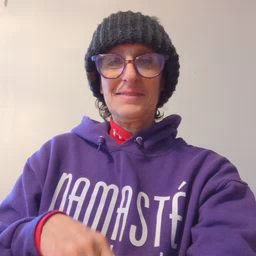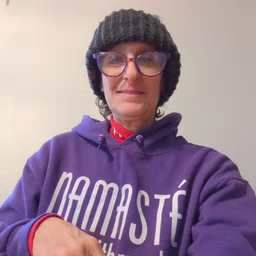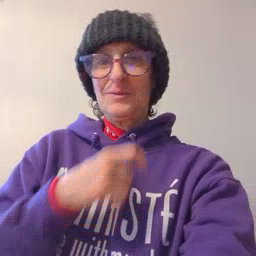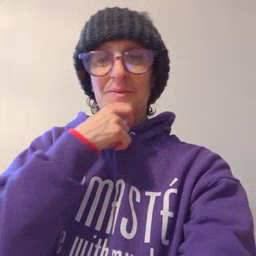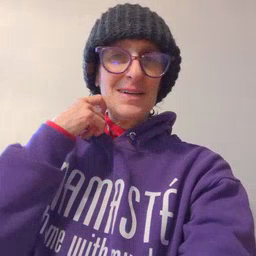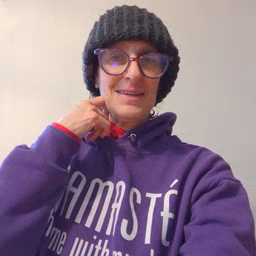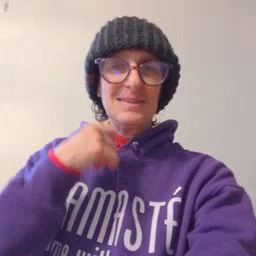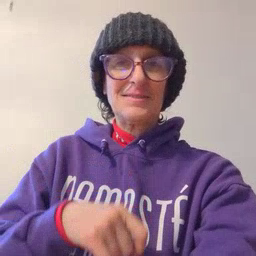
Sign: dry